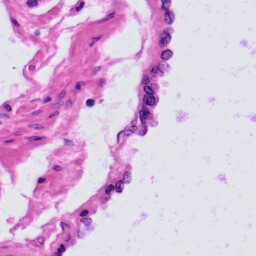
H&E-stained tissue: Prostate